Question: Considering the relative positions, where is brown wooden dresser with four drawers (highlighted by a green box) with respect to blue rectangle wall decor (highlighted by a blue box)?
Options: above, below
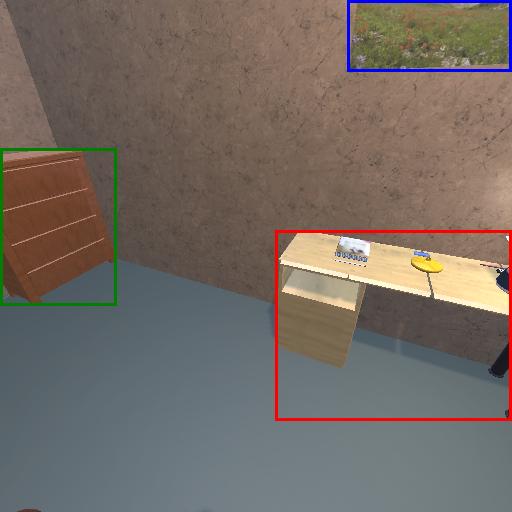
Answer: above